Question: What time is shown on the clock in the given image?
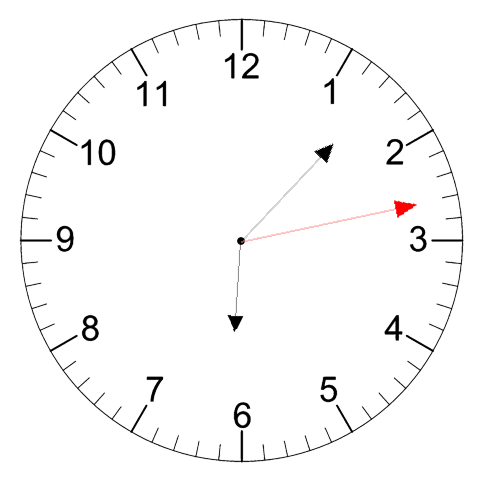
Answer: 06:07:13